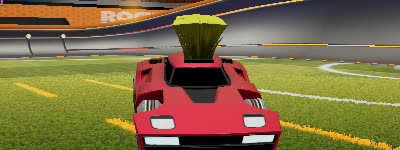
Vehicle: breakout